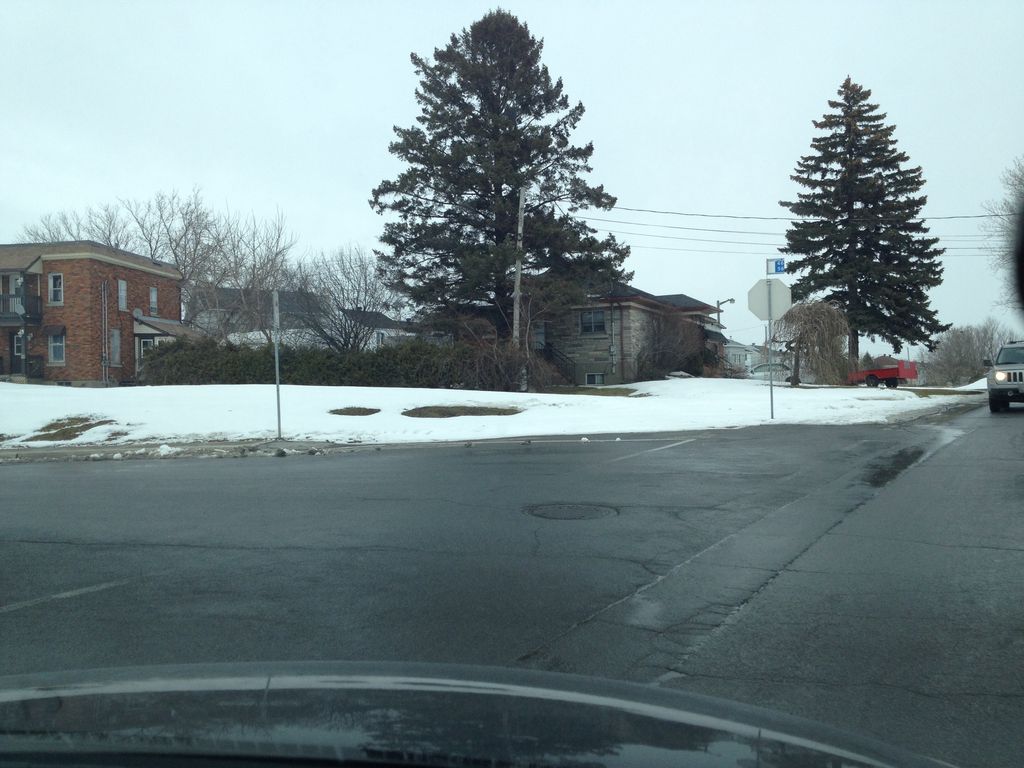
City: montreal